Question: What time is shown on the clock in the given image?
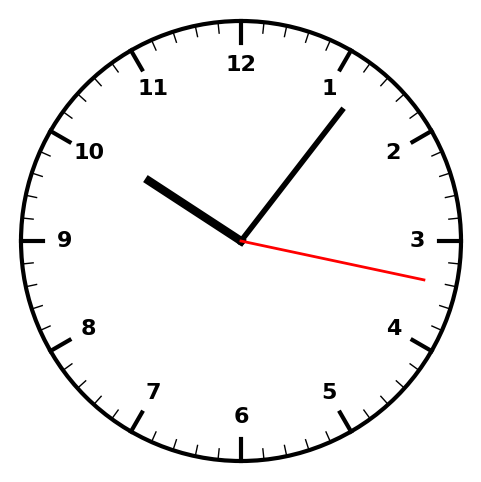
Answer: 10:06:17